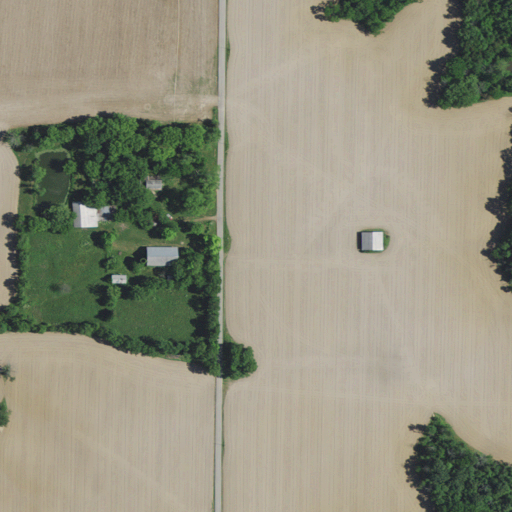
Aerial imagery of ridge(s) in Indiana named Bates Ridge containing cultivated crops, deciduous forest, open development, and low intensity development